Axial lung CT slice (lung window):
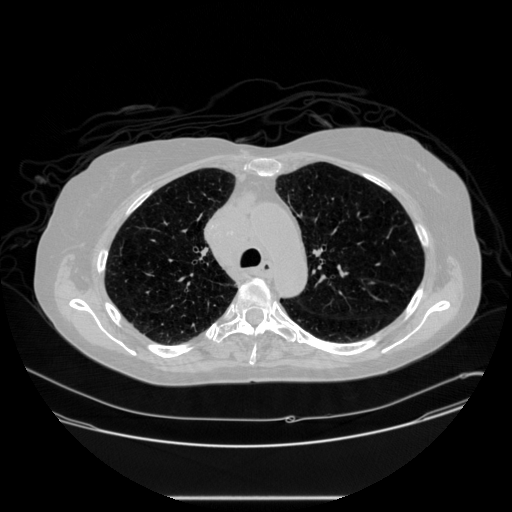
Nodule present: no